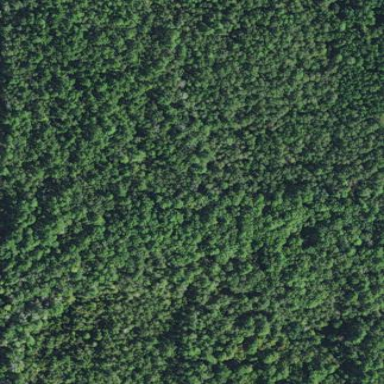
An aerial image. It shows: Mixed leaf woodland.